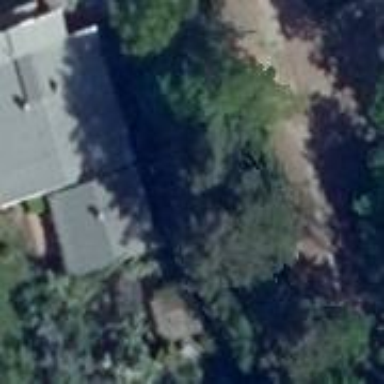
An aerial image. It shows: House with gabled roof oriented along. The roof is grey in color.